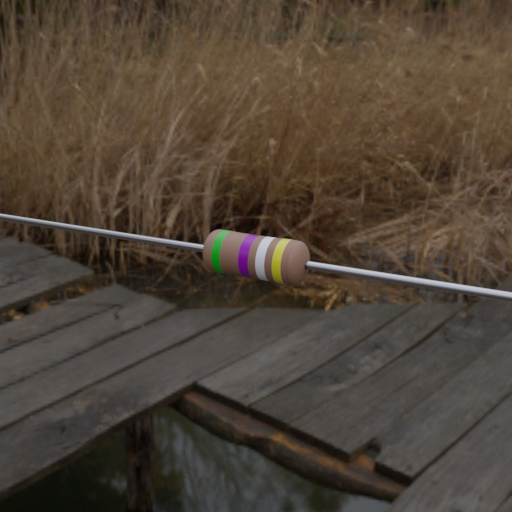
Resistor colour bands (in order): green, violet, white, yellow